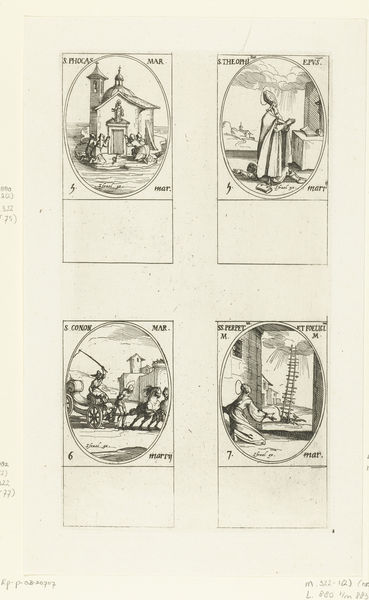
Titel: Heilige Phocas, Heilige Theophilus, Heilige Conon van Mandona, Heilige Perpetua en Heilige Felicitas van Carthago (5-7 maart)
Künstler: Jacques Callot
Standort: Amsterdam
Institution: Rijksmuseum
Schlagwörter: himmel, kirche, leiter, buch, nikolaus